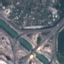
Label: Highway